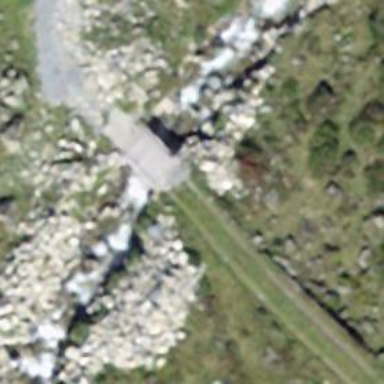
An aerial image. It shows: Track road with bridge. The track type is grade 3.